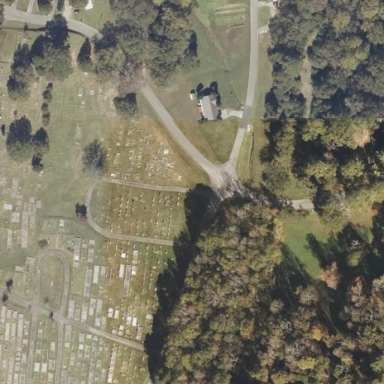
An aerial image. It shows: Cemetery.